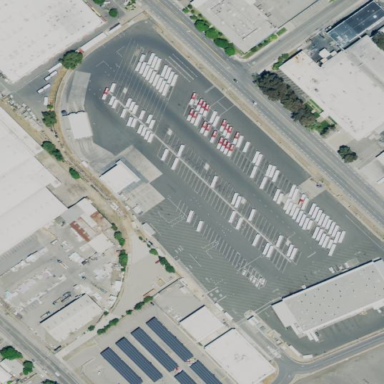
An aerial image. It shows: Industrial bus depot.